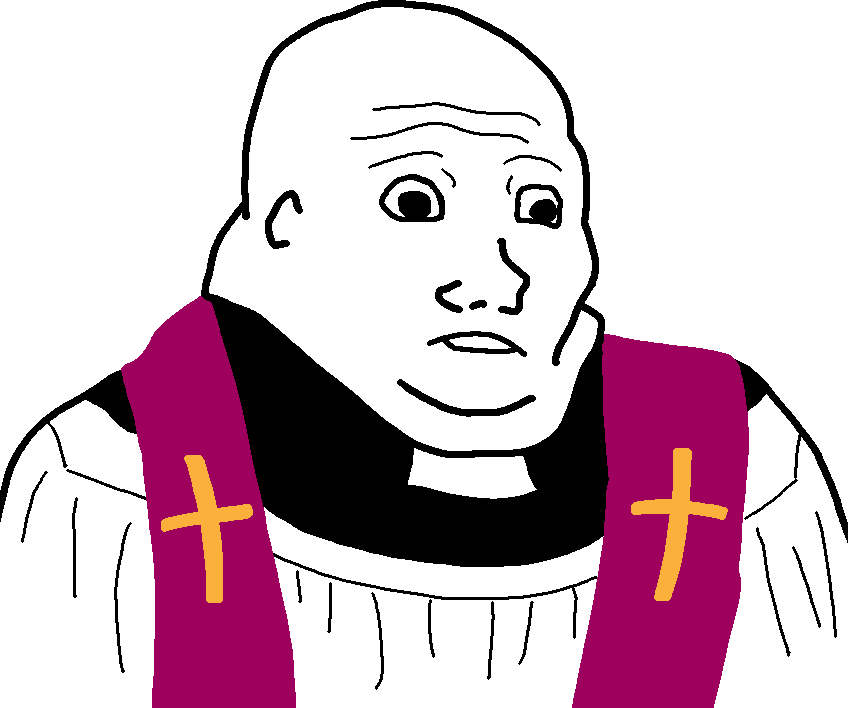
Label: 5_Blobjak